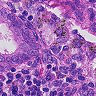
Metastatic tissue present: yes